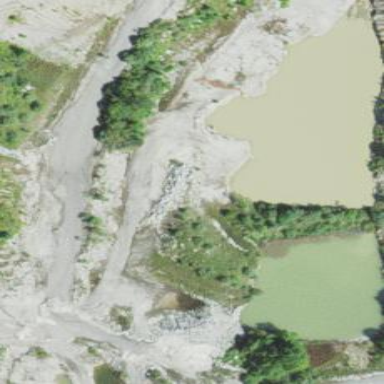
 man-made structure used for waste disposal in mining activities."